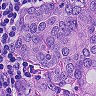
Metastatic tissue present: yes